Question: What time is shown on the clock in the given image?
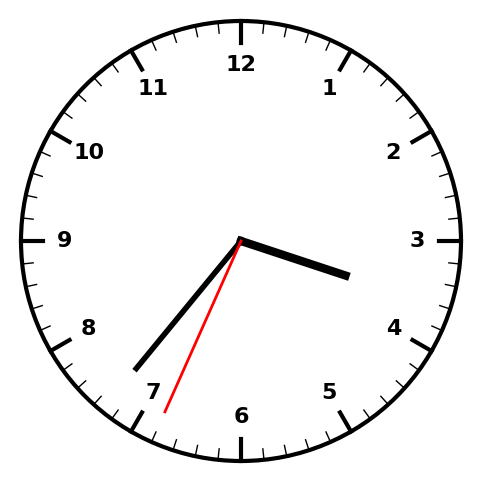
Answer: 03:36:34